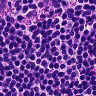
Metastatic tissue present: no